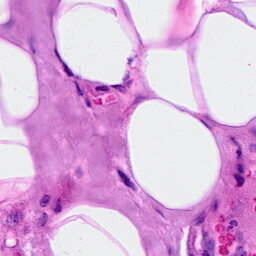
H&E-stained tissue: Breast